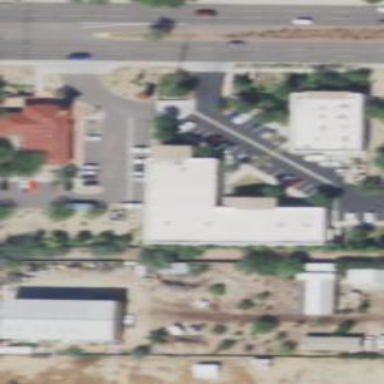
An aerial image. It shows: Retail building.